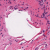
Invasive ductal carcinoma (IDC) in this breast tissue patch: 0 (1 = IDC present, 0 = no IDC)